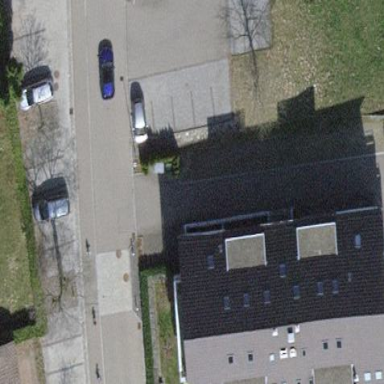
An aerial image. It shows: Image showing building with apartments.